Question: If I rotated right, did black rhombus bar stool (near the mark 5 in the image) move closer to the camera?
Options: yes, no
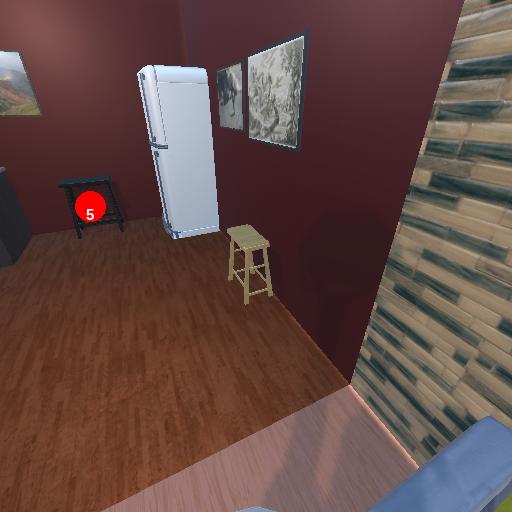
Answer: yes